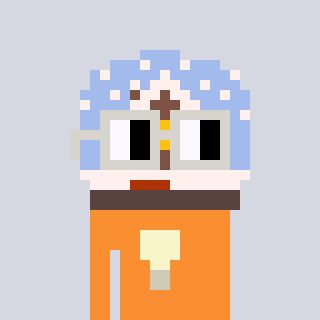
a pixel art character with square light gray glasses, a snow globe-shaped head and a orange-colored body on a cool background